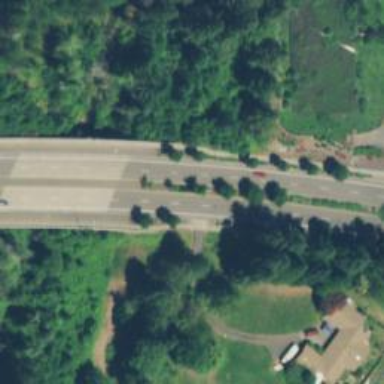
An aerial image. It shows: Footway on bridge.